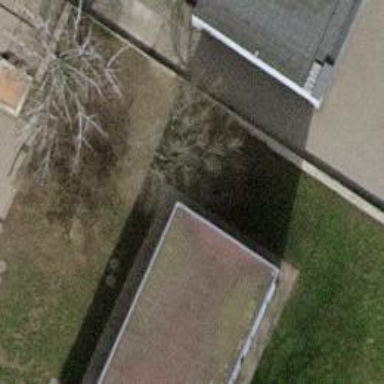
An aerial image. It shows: Evergreen tree with needle-leaved leaves.